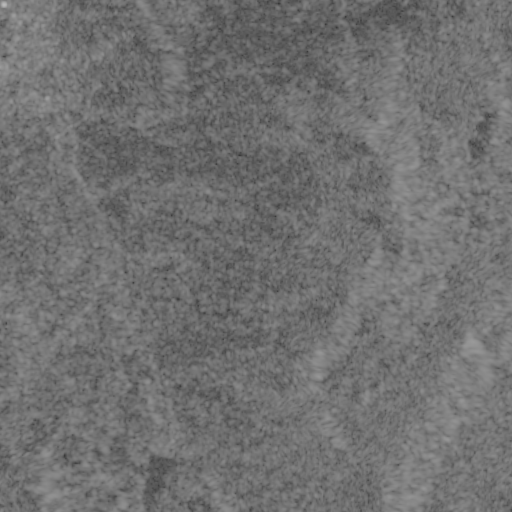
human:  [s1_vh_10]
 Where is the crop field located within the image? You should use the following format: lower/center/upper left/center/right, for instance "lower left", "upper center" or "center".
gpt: The crop field is located in the upper left of the image.
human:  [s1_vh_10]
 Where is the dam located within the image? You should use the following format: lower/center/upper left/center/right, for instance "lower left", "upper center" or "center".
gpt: The dam is located in the lower left of the image.
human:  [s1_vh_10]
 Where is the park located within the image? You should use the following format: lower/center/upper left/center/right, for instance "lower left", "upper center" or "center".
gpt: The park is located in the center left of the image.
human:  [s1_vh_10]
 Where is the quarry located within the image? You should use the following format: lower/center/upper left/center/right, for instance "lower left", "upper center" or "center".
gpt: The quarry is located in the lower left of the image.
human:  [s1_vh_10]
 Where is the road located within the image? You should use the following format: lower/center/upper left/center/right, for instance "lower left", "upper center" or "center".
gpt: There is no road in the image.

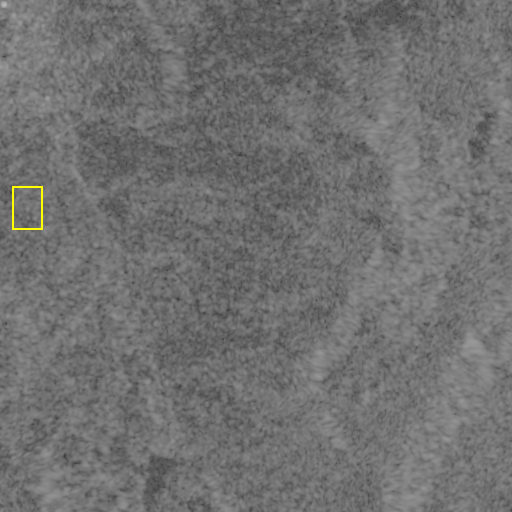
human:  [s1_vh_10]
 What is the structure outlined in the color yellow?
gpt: The structure outlined in yellow is a park.
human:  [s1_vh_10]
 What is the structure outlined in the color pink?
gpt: There is no pink outline.